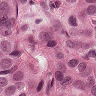
Metastatic tissue present: yes